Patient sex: M
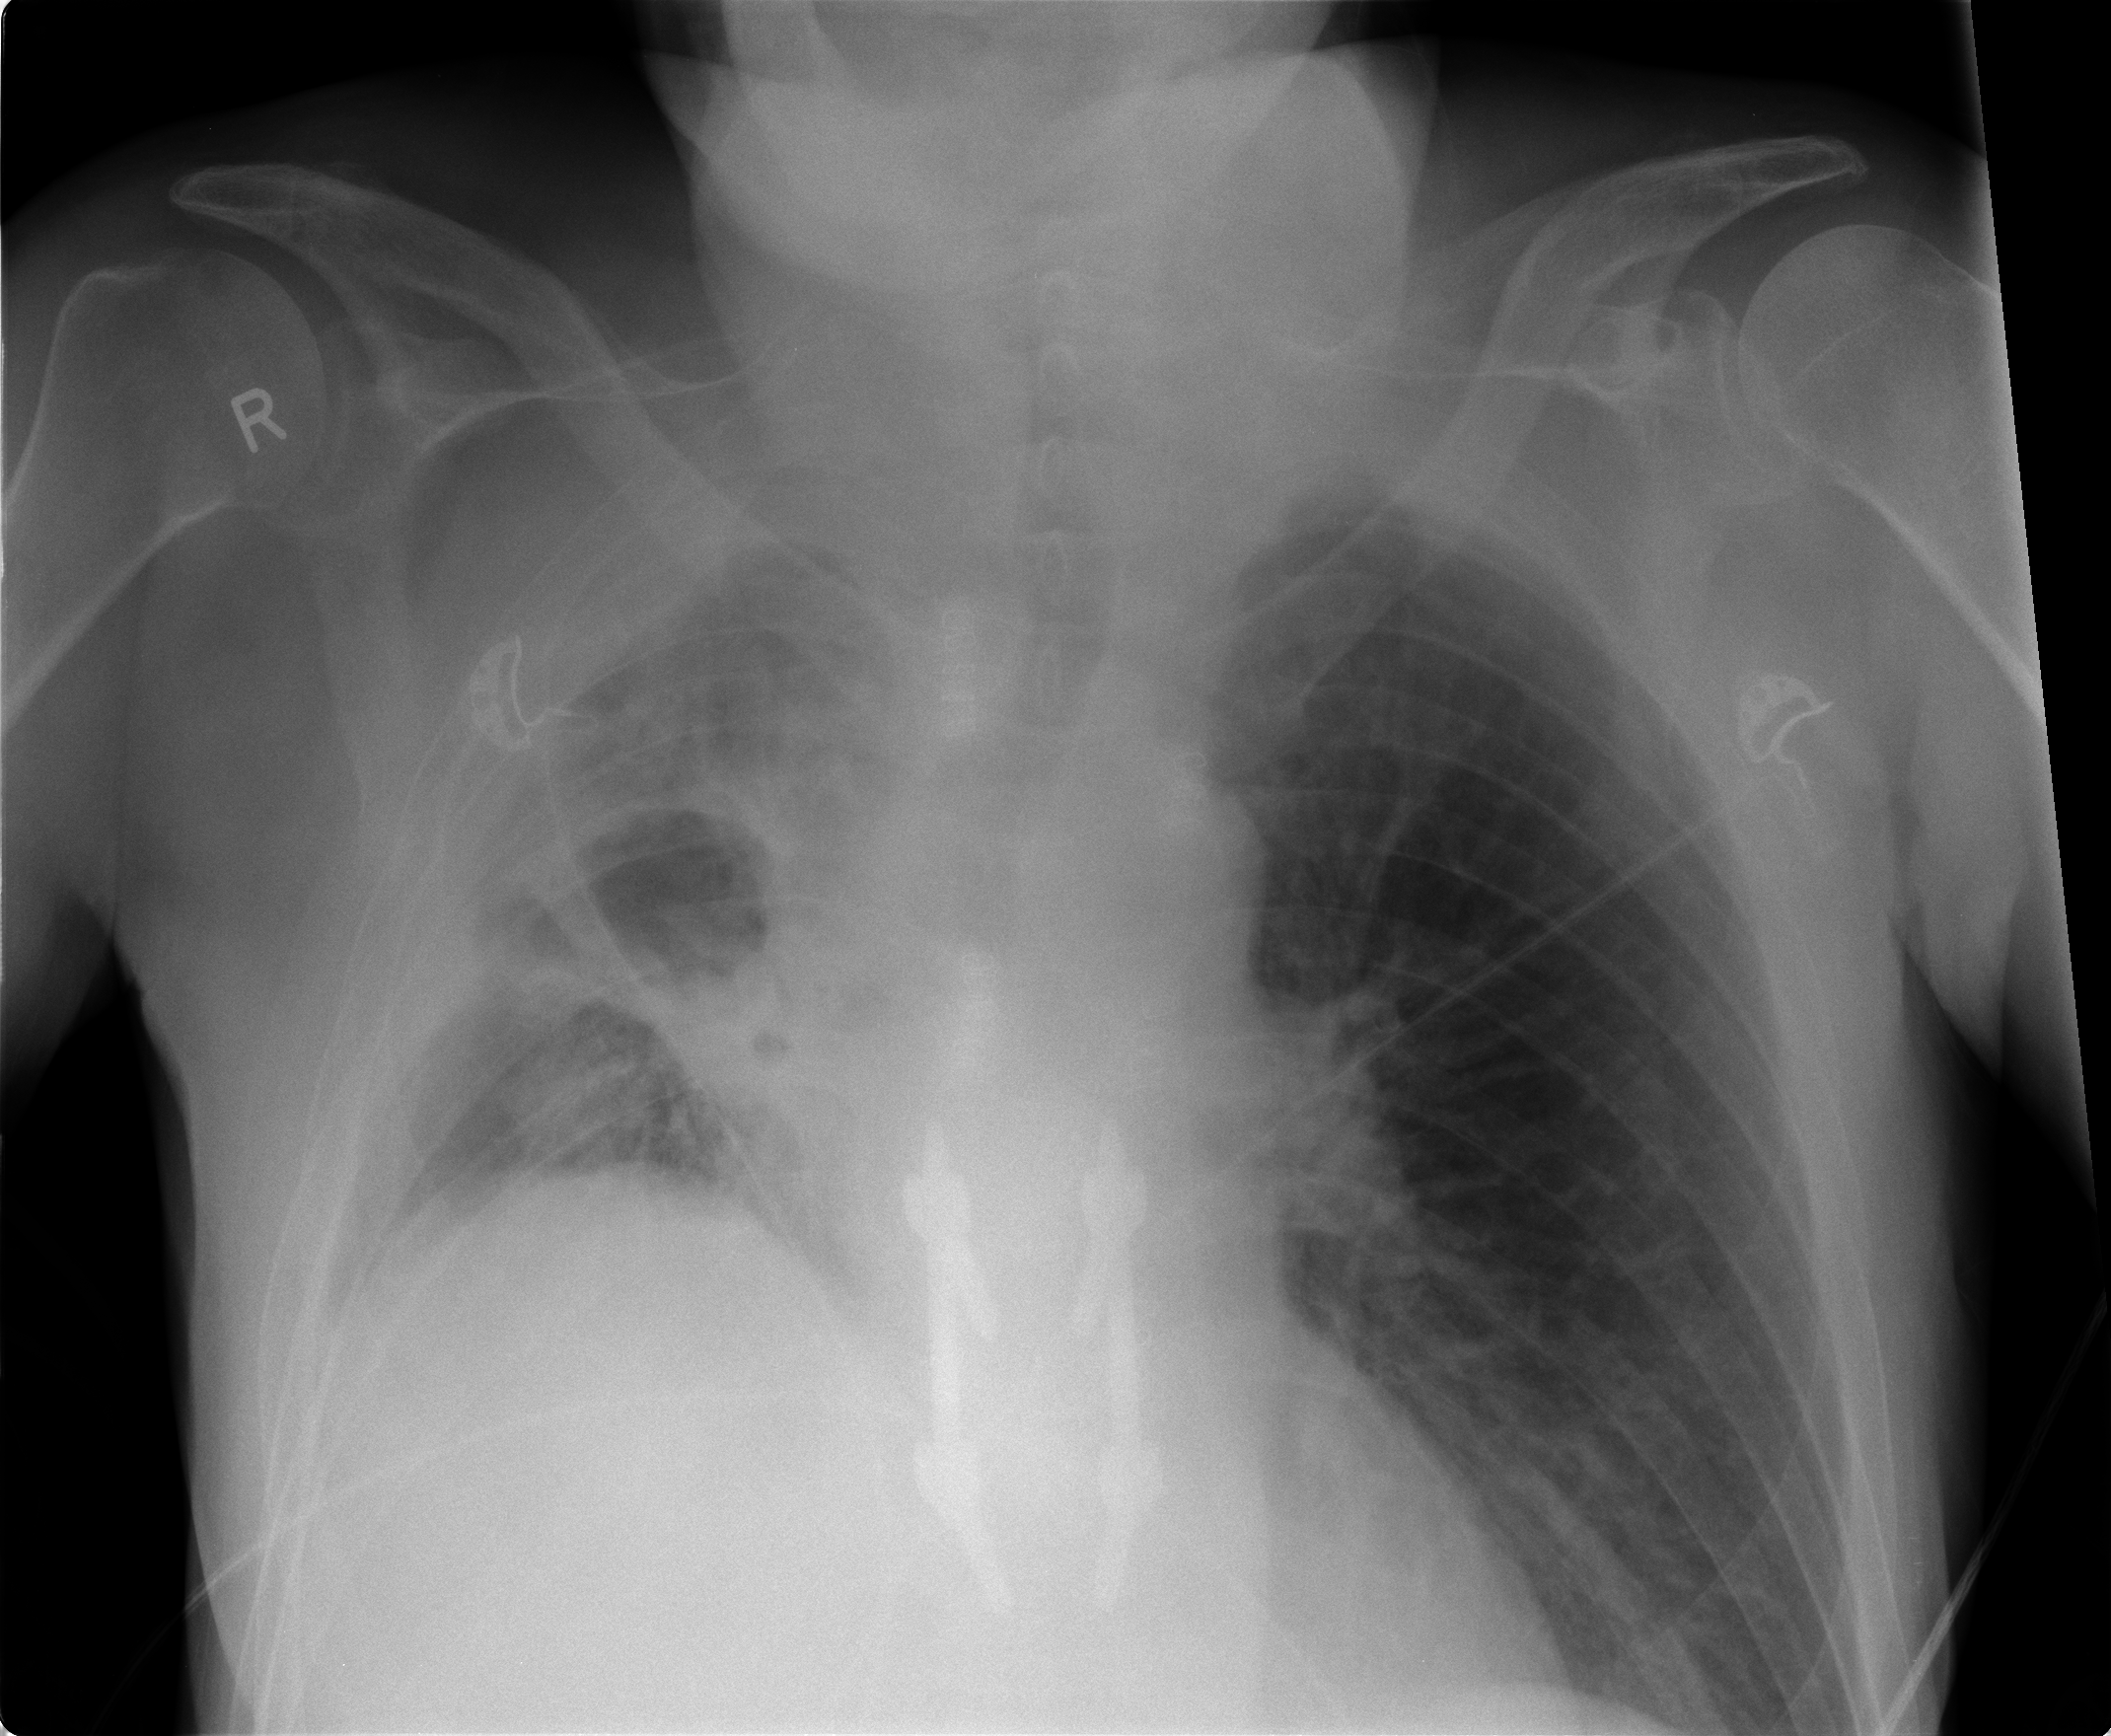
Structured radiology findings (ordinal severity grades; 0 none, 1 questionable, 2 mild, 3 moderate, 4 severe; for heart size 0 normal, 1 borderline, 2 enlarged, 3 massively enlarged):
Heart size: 0
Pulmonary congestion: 0
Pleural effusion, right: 1
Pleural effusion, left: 0
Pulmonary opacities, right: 3
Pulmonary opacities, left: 0
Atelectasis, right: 2
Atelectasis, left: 0